Interaction volume radius: 10 \u00c5
Interaction volume height: 15 \u00c5
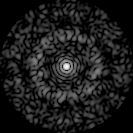
Disorder parameter: 0.8605